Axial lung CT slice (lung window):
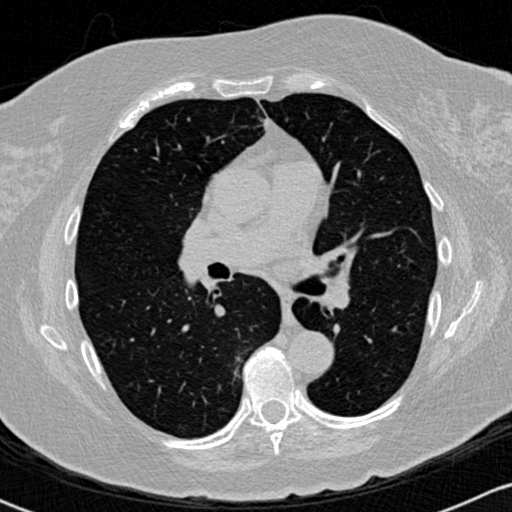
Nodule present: no